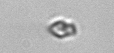
Label: Heterocapsa_rotundata